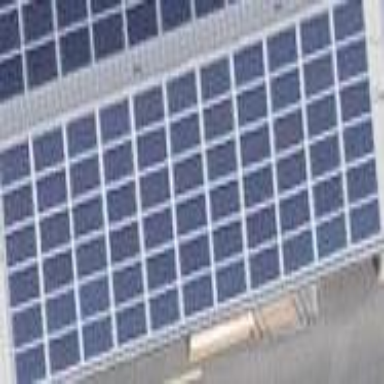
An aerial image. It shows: Solar power generator with photovoltaic panels.